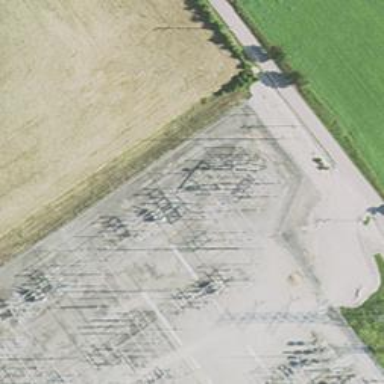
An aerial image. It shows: Switch used for power control.